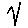
Label: zigzag